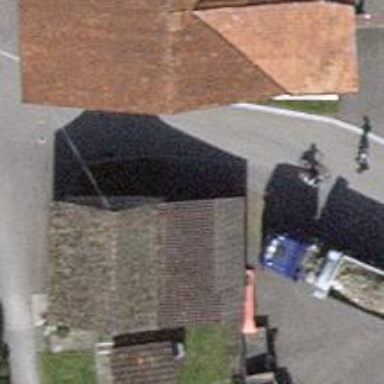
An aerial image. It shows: Farm shop.